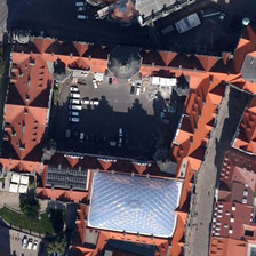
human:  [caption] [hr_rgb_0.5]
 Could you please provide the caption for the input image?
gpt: In the middle is the parking lot and the parking cars.

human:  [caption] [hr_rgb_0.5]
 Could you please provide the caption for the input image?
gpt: The car is parking in the parking lot.

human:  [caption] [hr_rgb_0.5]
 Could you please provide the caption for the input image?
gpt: the center is the parking and the cars parked.

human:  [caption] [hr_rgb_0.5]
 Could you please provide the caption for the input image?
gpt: most churches in red .

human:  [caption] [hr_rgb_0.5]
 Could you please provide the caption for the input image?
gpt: There is a parking lot and a parking lot in the middle.